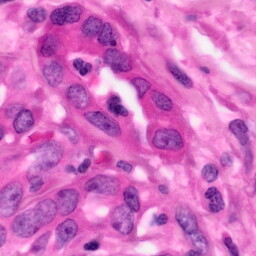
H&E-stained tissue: Pancreatic